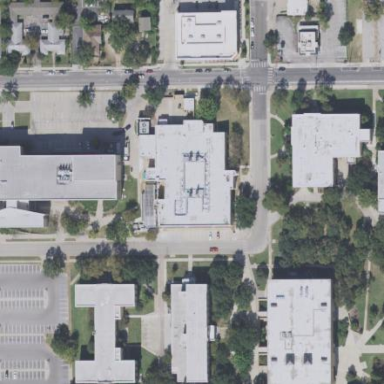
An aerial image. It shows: University building.